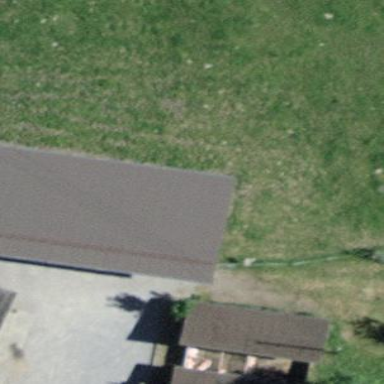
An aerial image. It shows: Rural barn.